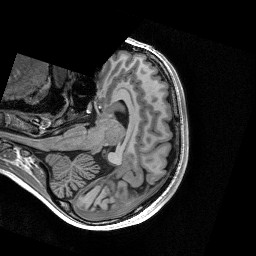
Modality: T1w
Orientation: axial
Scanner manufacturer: siemens
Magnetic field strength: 3 T
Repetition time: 2.53 s
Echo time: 0.00267 s